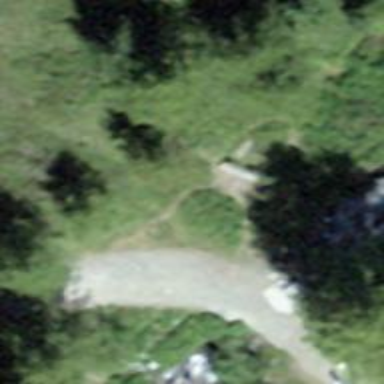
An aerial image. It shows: Brown bench in the vicinity.